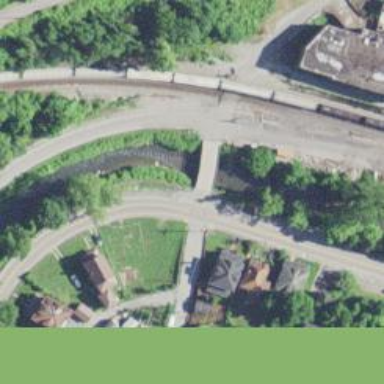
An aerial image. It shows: Residential road with bridge.